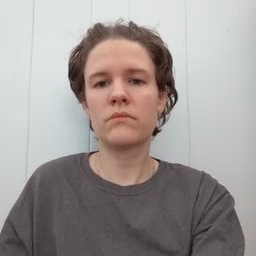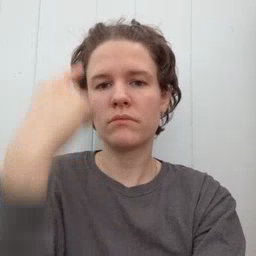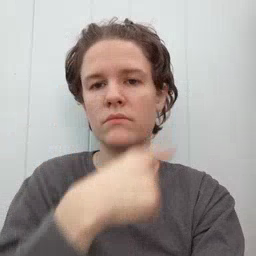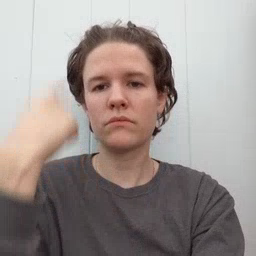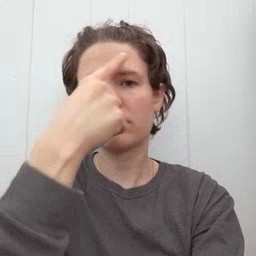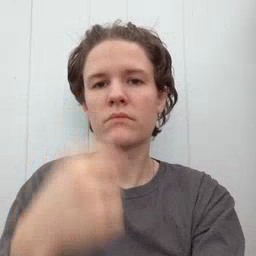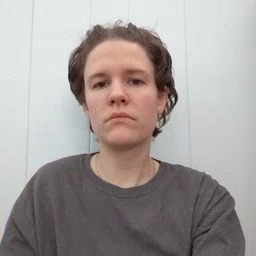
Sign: face